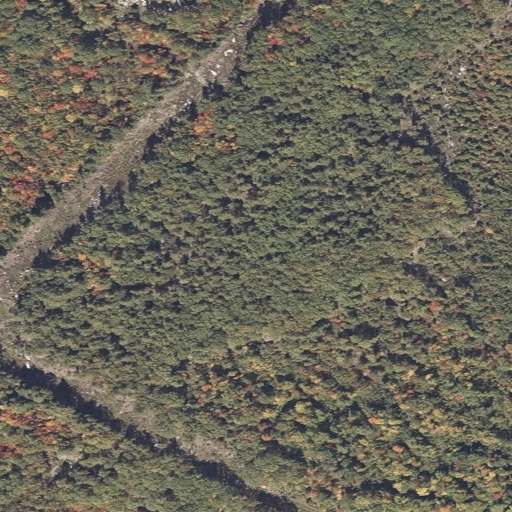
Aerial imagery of mountain in Maine named Rock-O-Dundee Hill containing mixed forest, deciduous forest, and shrub